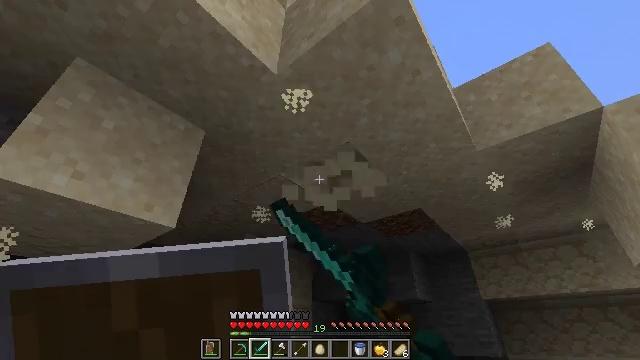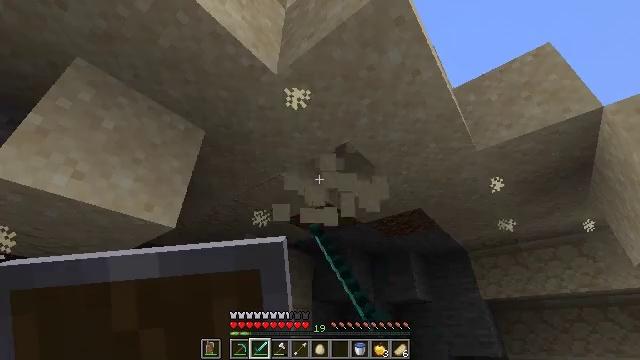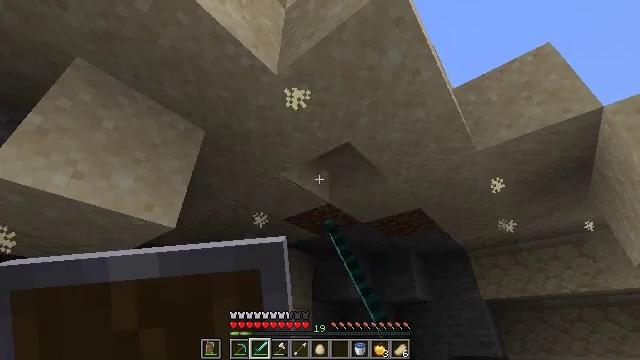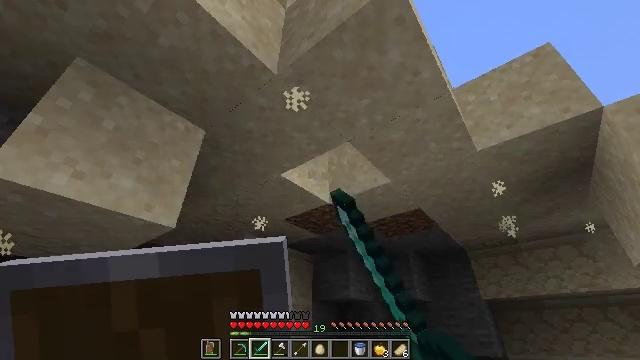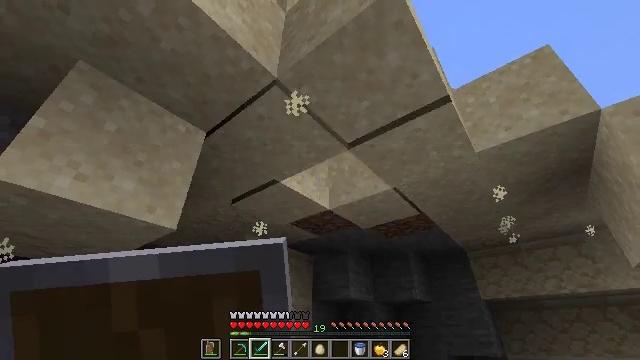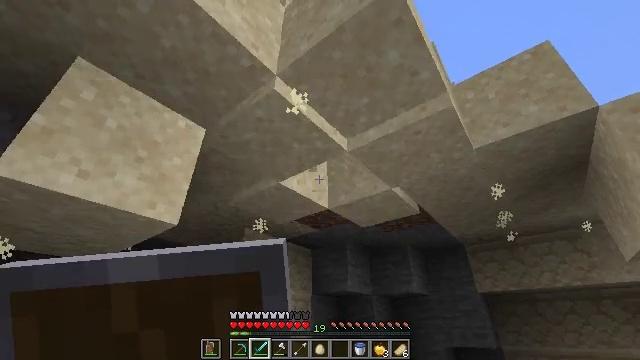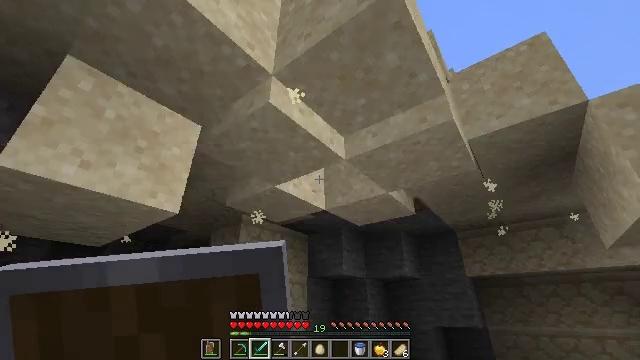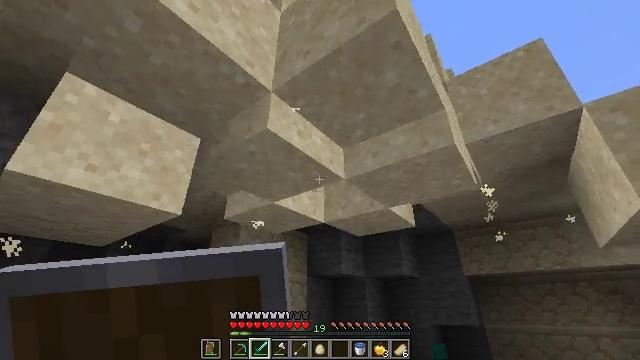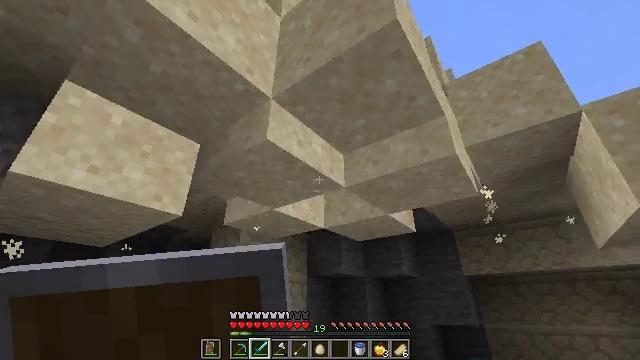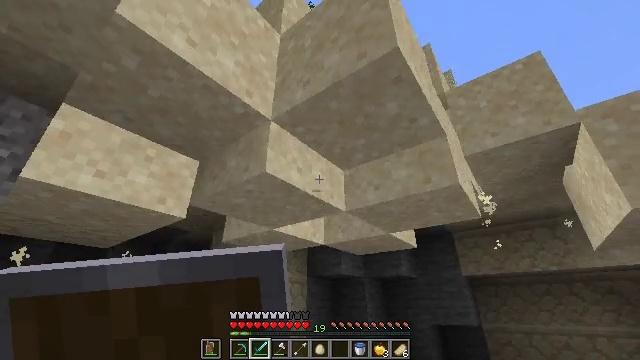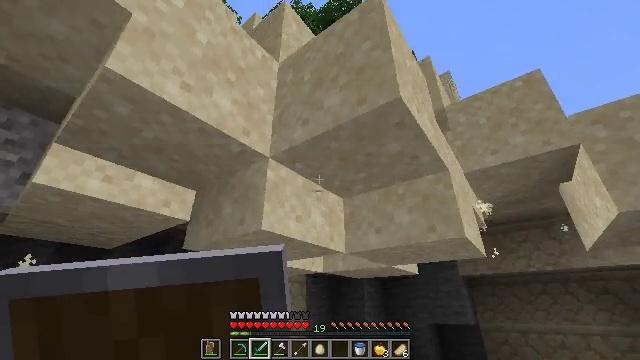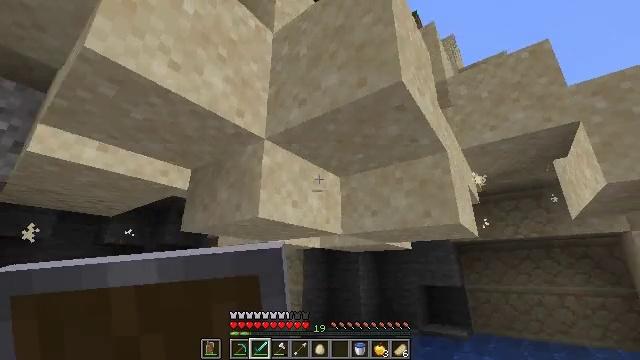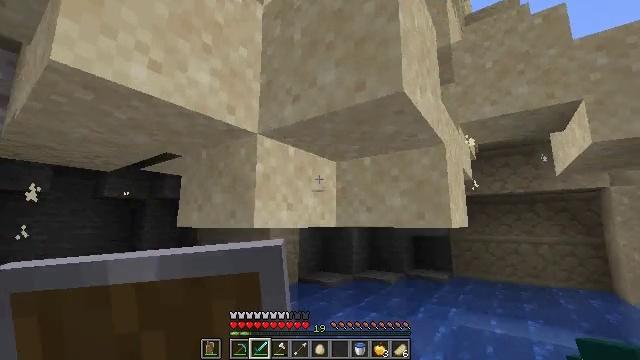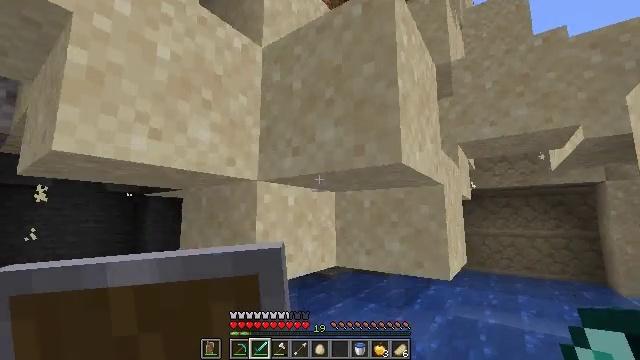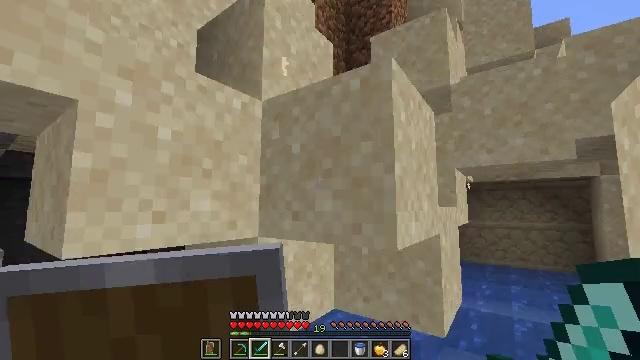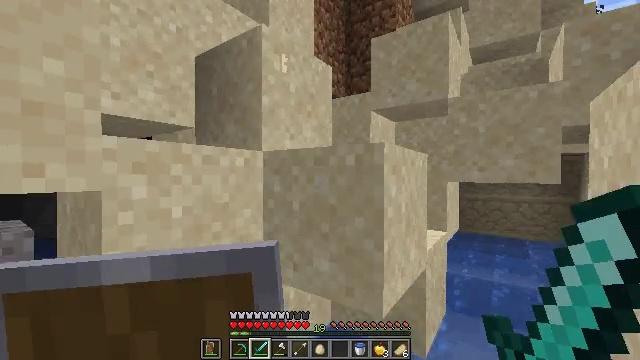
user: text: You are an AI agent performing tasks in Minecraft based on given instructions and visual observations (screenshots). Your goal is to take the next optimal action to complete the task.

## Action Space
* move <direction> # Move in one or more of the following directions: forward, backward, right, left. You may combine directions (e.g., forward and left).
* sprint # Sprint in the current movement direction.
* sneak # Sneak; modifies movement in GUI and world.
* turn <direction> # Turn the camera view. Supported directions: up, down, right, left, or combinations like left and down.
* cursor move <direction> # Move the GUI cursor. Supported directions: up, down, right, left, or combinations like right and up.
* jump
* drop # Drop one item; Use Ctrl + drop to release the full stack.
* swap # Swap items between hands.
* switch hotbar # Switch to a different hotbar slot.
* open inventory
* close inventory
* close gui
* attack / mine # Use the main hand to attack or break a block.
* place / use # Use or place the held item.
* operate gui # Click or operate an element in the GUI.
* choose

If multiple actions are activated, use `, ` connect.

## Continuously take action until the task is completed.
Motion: motion action
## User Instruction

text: Gather oak leaves by attacking.
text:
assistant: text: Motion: sneak, attack / mine
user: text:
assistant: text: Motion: sneak, attack / mine
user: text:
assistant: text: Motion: sneak, attack / mine
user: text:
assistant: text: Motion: move back, sneak
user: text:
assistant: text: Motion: move back, sneak, turn down
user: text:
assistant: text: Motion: move back, sneak, turn down
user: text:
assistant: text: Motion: move back, sneak
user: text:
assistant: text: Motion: move back, sneak
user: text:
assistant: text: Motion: move back, sneak
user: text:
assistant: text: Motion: move back, sneak
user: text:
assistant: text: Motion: move back, sneak, turn down
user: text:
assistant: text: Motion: move back, sneak, turn right and down
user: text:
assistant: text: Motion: move back, turn down
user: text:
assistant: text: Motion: move back, turn down
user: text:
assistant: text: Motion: move back, turn down
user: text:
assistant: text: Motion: move back, turn down
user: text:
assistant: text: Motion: move back, turn down
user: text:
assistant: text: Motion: move back
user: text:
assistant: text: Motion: no_op
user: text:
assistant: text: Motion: no_op
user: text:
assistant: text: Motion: no_op
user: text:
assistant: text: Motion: no_op
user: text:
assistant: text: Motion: no_op
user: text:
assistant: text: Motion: no_op
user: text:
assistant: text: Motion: move right, turn right
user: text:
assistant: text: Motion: move right, turn right
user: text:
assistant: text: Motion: move right, turn right and down, jump
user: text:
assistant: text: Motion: move right, turn right and down, jump
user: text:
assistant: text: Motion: move right, turn right, jump
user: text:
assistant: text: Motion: move right, jump